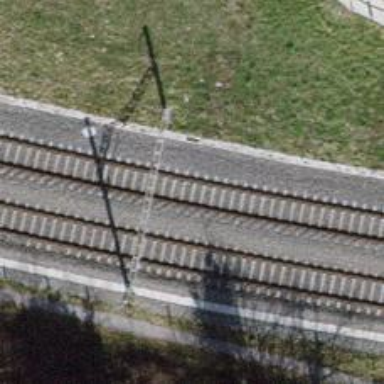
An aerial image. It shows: Single-track electrified railway with contact line.